Field crop: maize
Growth stage: 2
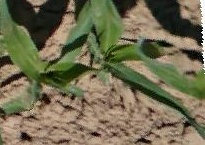
Species: maize